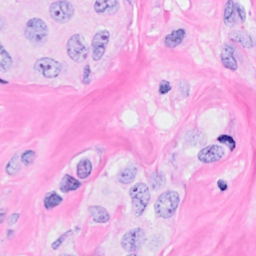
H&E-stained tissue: Breast